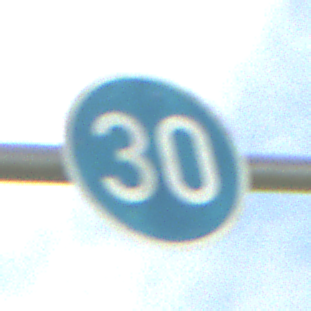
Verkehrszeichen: VorgeschriebeneMindestgeschwindigkeit
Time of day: MorningAfternoon
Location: Outdoor (Nature)
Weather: PartlyCloudy
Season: NotSpecified
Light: Natural